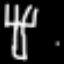
Label: fork